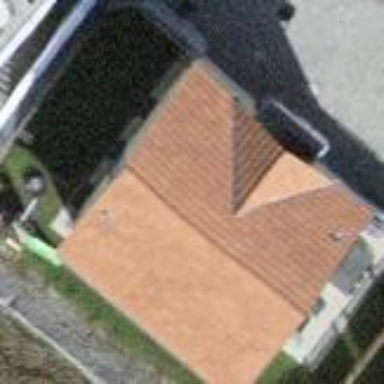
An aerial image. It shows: Simple and straightforward house.